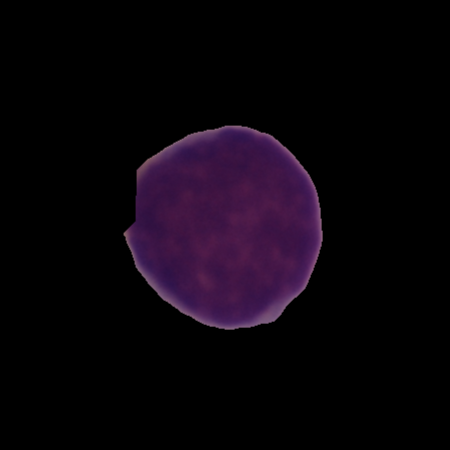
Label: cancer